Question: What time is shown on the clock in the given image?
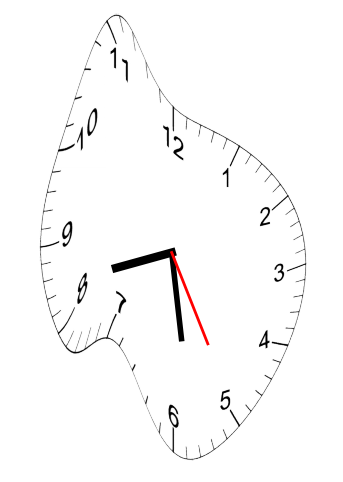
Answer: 08:28:25